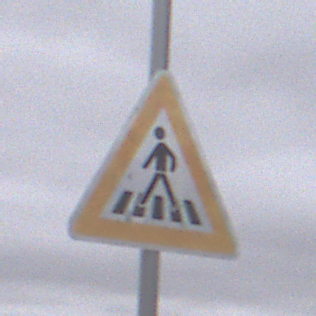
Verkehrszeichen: FussgaengerueberwegRechts
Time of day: Midday
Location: Outdoor (Nature)
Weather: Overcast
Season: NotSpecified
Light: Natural